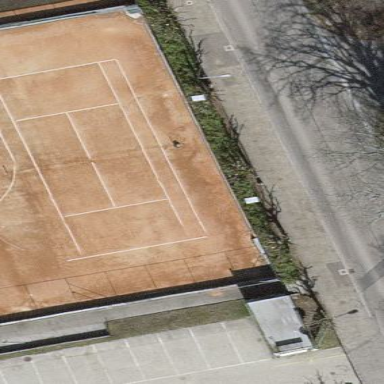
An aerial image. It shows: Tennis court on pitch designated for leisure land.